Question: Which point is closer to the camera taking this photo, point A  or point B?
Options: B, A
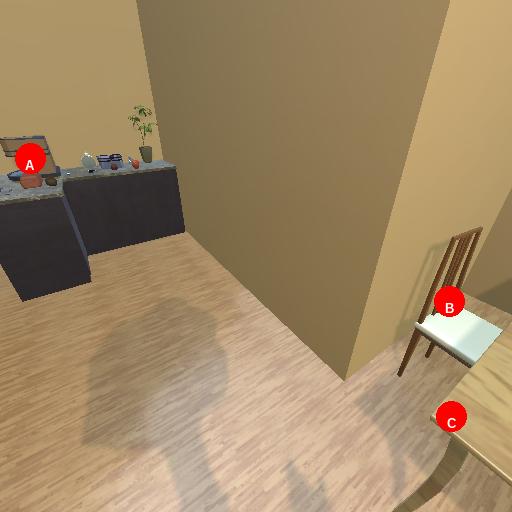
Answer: B